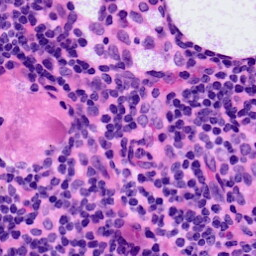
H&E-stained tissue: LymphNode